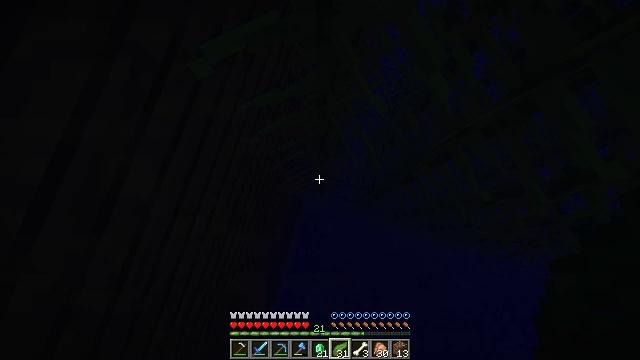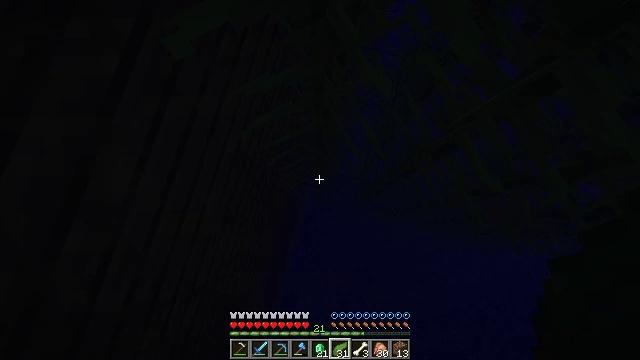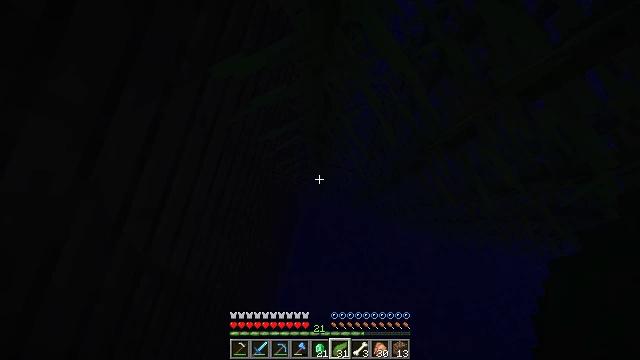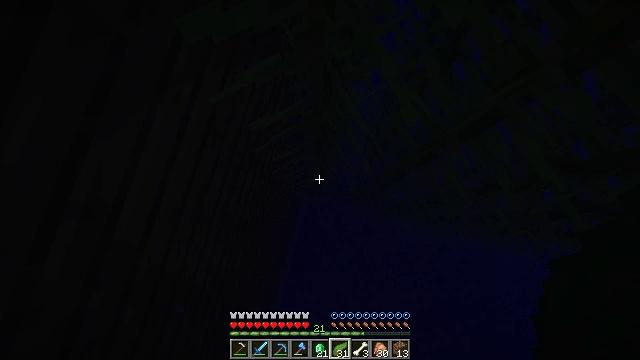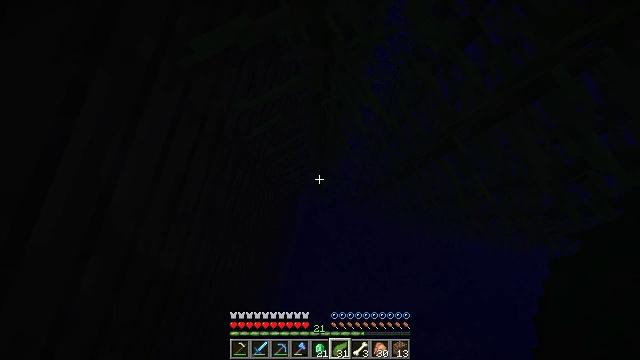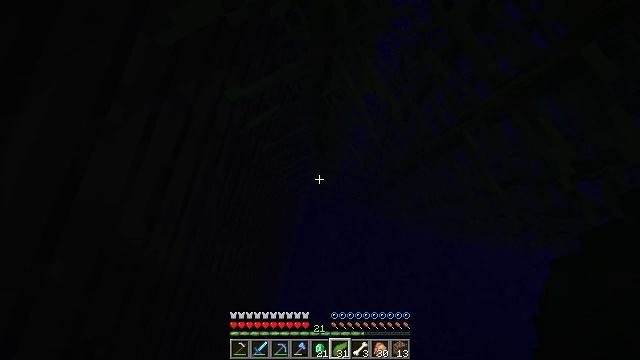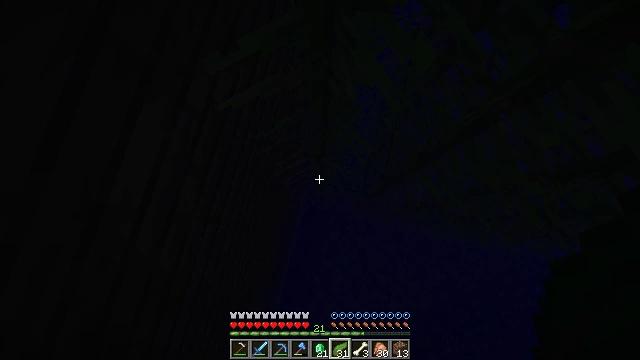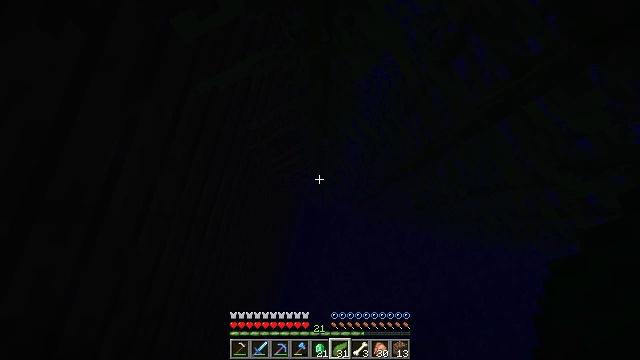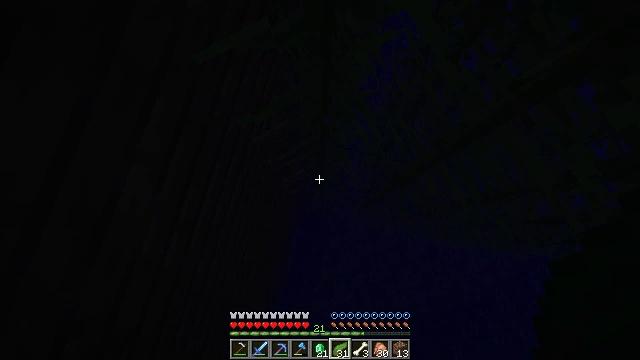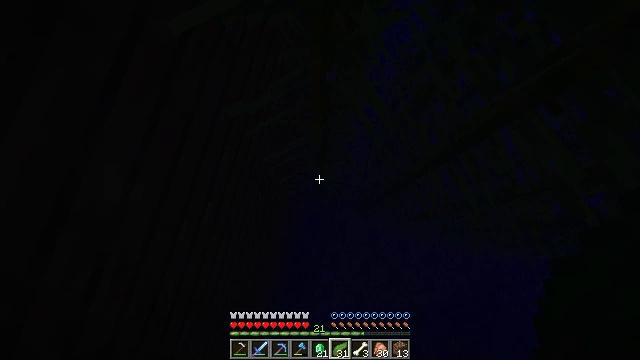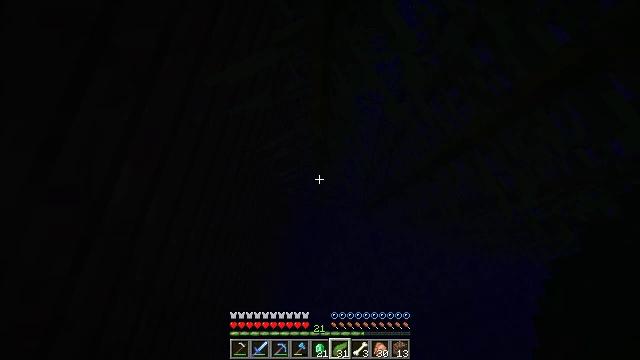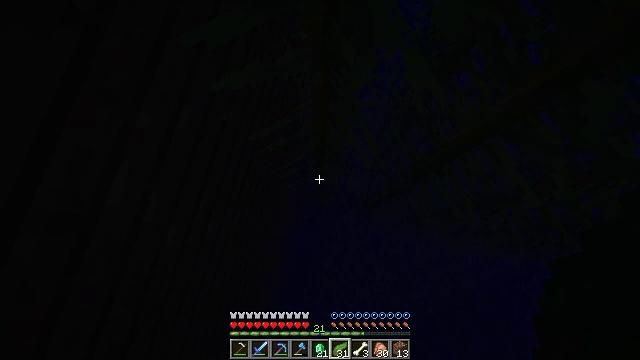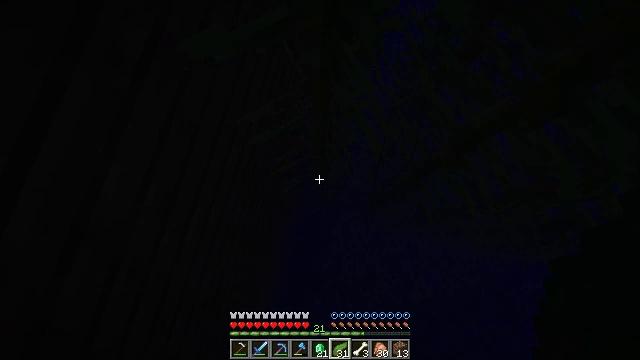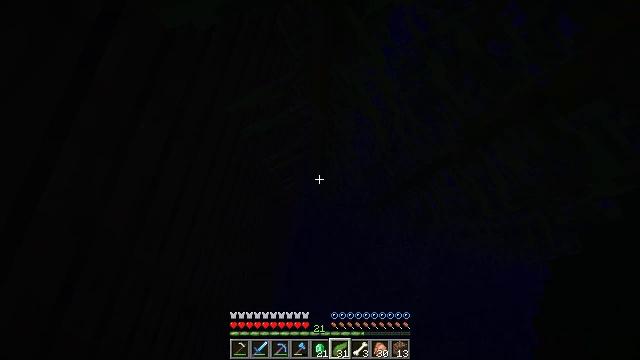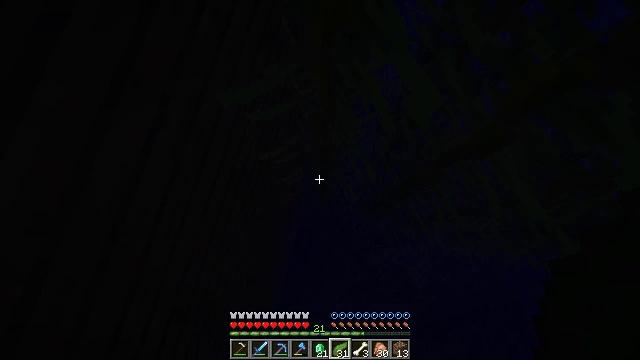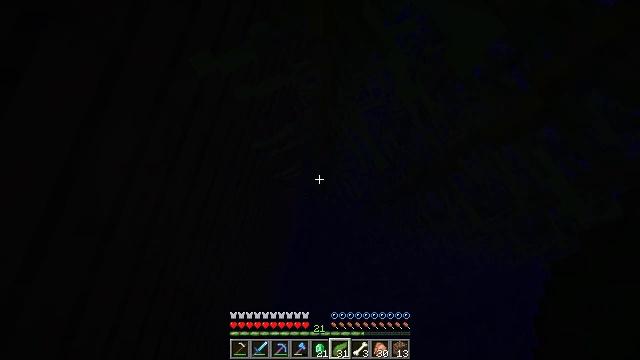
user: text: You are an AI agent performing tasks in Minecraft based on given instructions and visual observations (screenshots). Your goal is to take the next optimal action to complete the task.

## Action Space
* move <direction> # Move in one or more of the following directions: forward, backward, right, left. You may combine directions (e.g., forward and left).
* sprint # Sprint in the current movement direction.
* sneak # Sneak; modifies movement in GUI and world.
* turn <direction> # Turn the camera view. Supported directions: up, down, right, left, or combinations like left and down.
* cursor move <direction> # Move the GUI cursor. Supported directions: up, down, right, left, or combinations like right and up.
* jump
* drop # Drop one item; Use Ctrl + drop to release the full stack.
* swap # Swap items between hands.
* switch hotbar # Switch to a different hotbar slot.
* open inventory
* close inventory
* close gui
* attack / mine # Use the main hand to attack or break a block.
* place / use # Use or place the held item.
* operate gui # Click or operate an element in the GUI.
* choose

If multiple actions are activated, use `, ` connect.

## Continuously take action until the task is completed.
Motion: motion action
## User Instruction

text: Mine the kelp plant underwater.
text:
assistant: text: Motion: sneak, turn right
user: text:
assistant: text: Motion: sneak
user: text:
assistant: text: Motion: sneak
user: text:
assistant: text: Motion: sneak
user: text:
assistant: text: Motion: sneak
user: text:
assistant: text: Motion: sneak
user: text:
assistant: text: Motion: sneak
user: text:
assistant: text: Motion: sneak, turn up
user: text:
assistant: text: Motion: sneak
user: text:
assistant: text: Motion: sneak
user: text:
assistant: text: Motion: sneak
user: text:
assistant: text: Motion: sneak
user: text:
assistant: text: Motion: sneak
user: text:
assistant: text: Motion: sneak
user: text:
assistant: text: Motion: sneak
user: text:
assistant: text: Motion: sneak
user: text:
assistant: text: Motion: sneak
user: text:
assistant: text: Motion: sneak
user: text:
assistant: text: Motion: sneak
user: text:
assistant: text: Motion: sneak
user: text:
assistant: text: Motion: sneak
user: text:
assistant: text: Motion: sneak
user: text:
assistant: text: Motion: sneak
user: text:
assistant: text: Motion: sneak
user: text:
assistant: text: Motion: sneak
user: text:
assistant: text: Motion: sneak
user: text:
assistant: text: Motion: sneak
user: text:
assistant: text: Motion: sneak
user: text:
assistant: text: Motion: sneak
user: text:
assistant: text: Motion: sneak